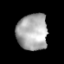
Tissue: lung
Cell type: Epithelial cells
Senescence score: 0.1819
Nuclear area (px): 1089
Mean DAPI intensity: 172.05